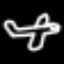
Label: airplane